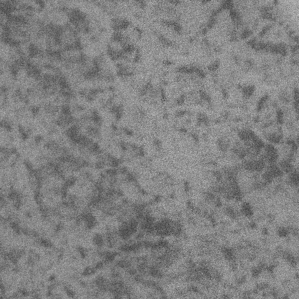
Label: frost